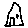
Label: house